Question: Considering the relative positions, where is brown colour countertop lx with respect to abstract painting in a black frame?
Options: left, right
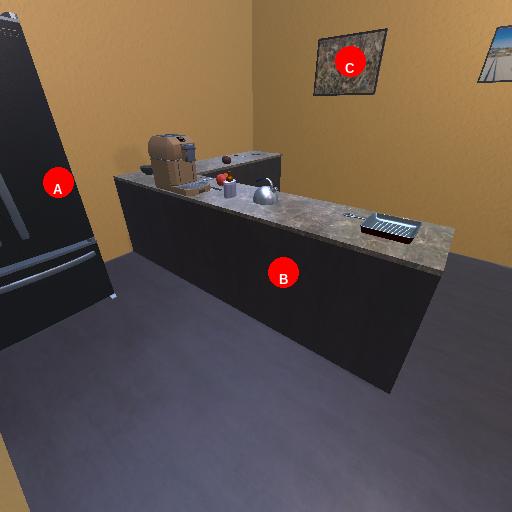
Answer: left